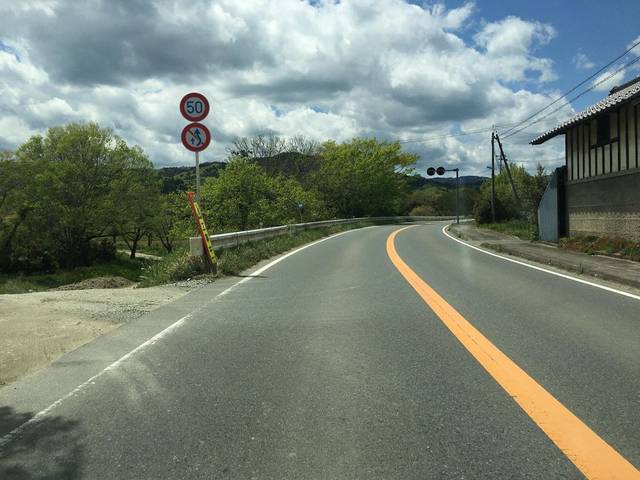
Region: Japan
Coordinates: 37.777, 140.894